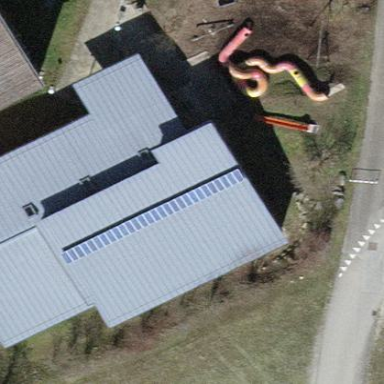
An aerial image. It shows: School building with slate gray roof.